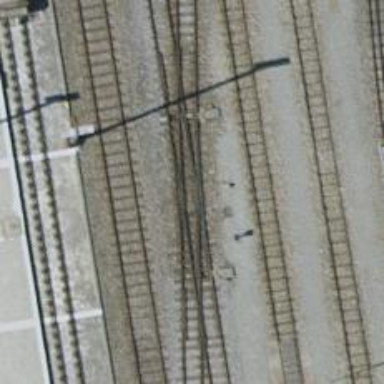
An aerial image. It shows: Railway switch.